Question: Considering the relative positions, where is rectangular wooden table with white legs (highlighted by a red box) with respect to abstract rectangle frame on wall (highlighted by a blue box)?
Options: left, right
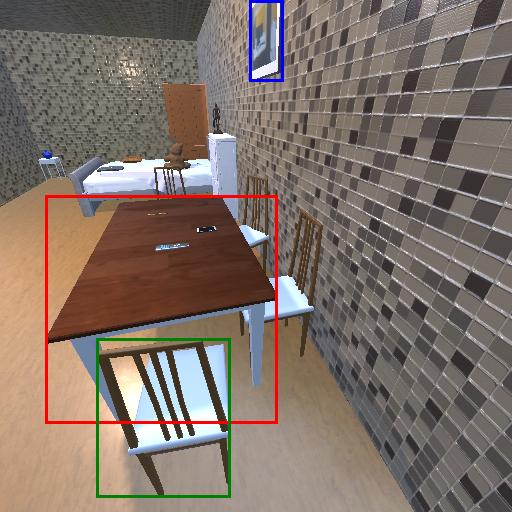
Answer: left